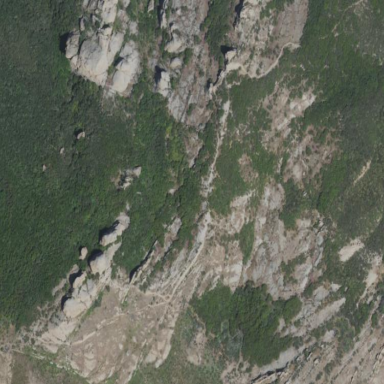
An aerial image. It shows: Landscape dominated by bare rock.